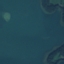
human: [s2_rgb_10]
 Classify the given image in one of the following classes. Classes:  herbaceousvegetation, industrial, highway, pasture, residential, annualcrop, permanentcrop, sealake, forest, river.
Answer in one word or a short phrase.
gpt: SeaLake